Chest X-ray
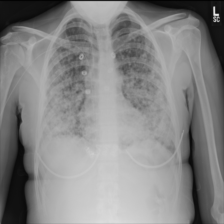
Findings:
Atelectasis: negative
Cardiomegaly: negative
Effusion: negative
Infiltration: negative
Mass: negative
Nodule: positive
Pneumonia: negative
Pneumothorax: negative
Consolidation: negative
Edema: negative
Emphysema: negative
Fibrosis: negative
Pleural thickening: negative
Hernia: negative